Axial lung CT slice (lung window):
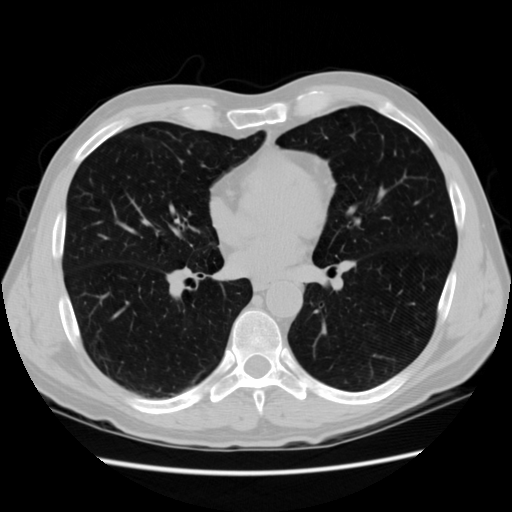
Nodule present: no